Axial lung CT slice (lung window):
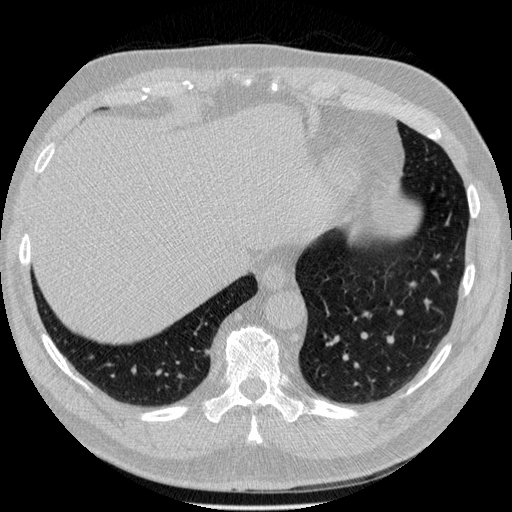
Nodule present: yes
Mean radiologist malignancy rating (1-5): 1.75